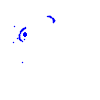
Particle: proton